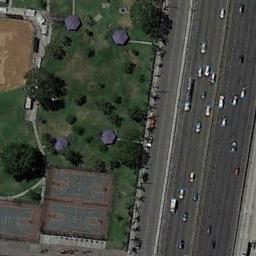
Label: basketball_court